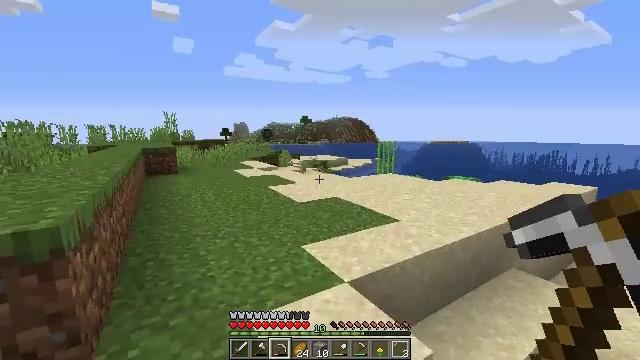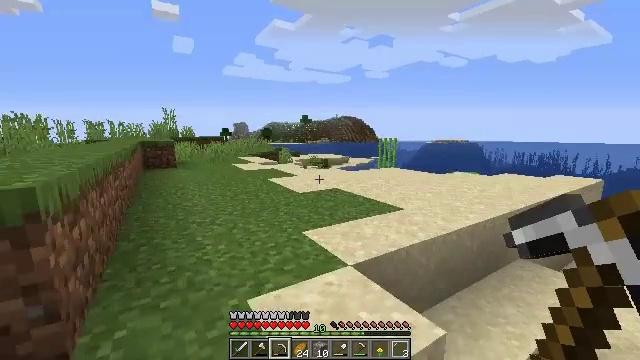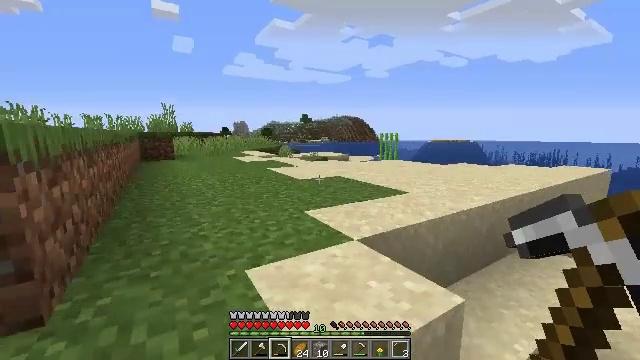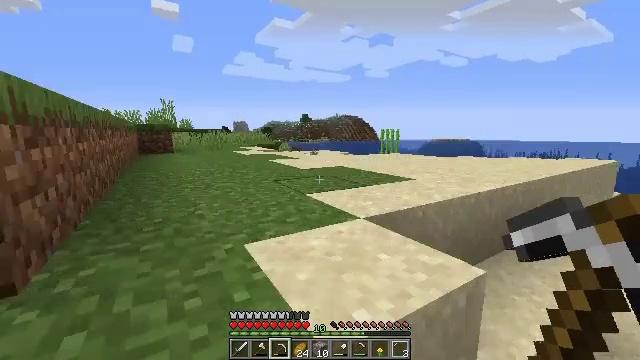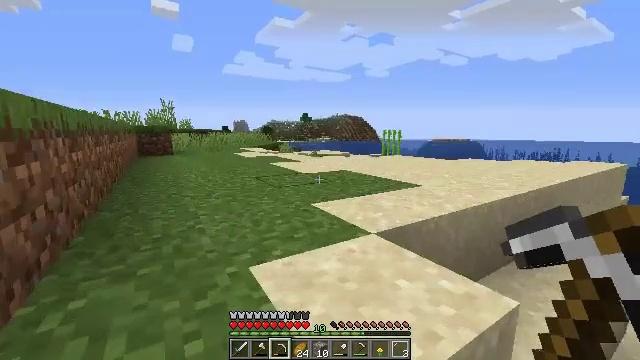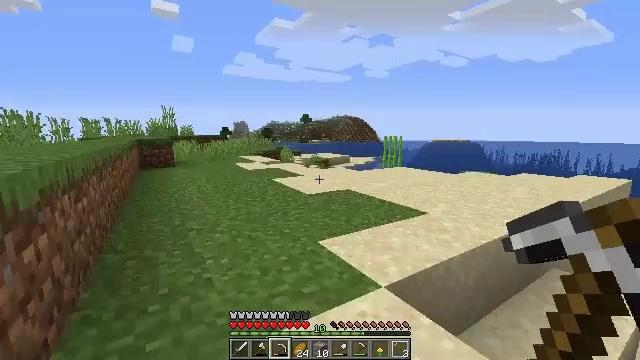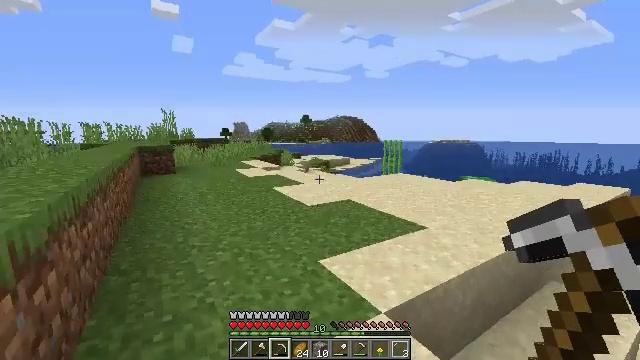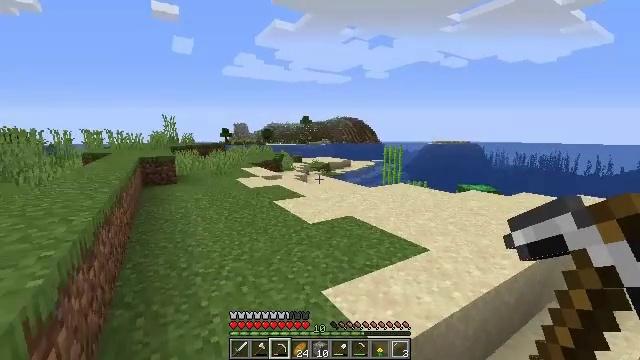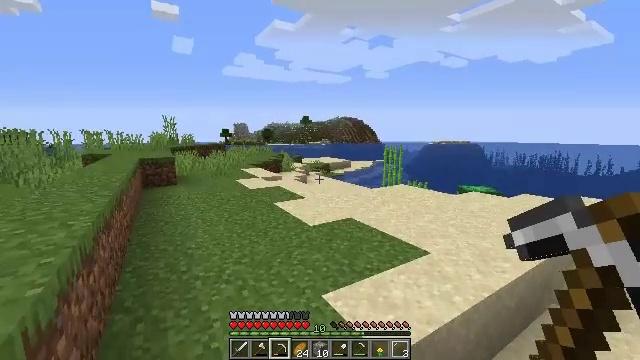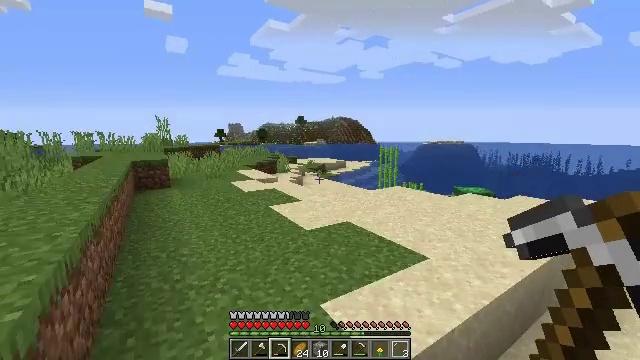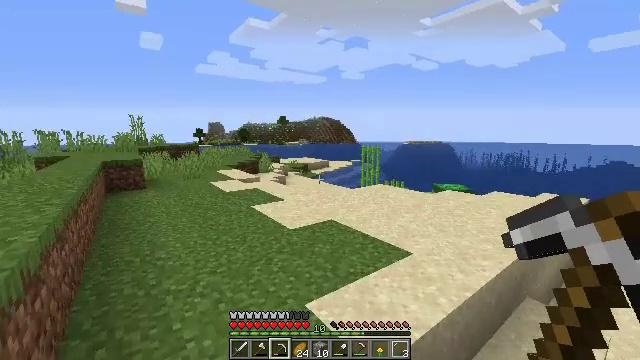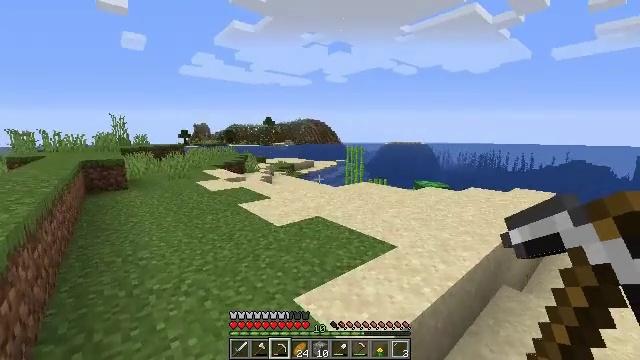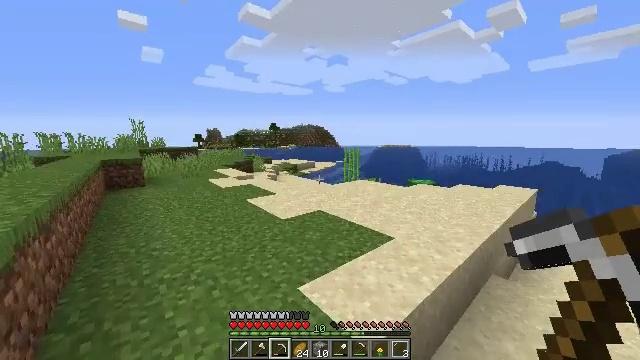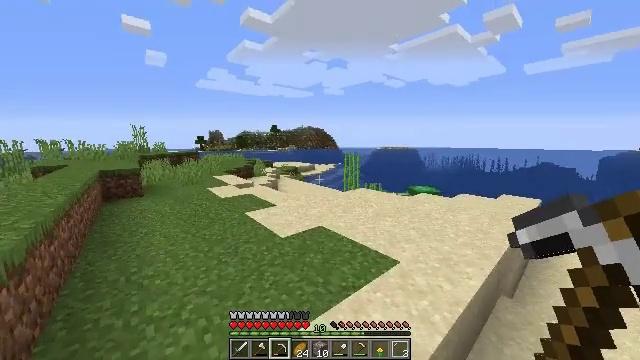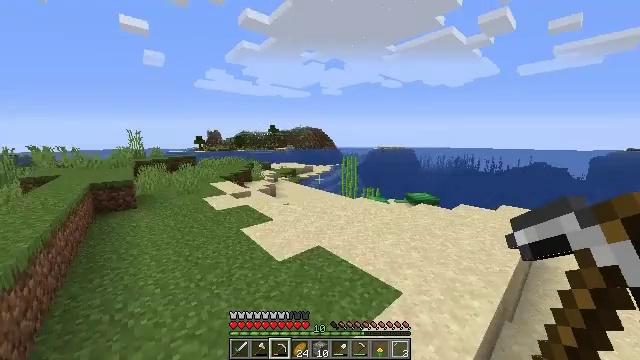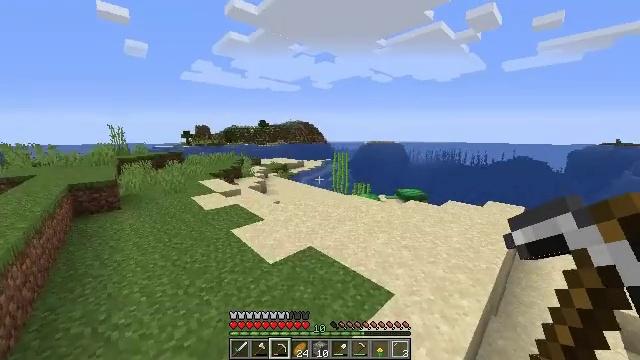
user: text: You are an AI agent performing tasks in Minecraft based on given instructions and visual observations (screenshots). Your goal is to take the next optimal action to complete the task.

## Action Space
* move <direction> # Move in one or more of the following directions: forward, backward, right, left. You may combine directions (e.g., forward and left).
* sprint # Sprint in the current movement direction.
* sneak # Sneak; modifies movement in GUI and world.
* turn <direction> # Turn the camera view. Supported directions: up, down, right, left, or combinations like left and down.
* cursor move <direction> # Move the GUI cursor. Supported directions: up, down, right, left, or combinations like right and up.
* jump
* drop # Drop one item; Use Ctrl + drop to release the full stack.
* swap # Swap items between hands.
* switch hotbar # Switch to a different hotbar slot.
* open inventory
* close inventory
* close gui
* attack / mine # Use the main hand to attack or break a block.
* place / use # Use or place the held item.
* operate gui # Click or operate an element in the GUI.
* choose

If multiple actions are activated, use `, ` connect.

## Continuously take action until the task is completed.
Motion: motion action
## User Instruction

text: Gather sugar cane for crafting.
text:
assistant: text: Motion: move forward and move left, jump
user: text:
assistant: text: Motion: move forward and move left, jump
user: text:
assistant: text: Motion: move forward and move left, jump
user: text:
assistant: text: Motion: move forward and move left, jump
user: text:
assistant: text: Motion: move forward and move left, jump
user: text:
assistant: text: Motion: move forward and move left, jump
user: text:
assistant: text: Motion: move forward, jump
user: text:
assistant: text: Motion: move forward
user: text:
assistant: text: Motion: move forward, turn right
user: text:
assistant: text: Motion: move forward, sprint, turn right
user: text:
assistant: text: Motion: move forward, sprint, turn right
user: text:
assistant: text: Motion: move forward, sprint
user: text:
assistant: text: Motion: move forward, sprint, jump
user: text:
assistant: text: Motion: move forward, jump
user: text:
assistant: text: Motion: move forward, turn right and down, jump
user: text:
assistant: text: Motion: move forward, turn right, jump
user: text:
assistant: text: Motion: move forward, turn down, jump
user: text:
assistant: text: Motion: move forward, turn down, jump
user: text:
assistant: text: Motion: move forward, turn right and down, jump
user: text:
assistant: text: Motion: move forward, turn right, jump
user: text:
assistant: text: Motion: move forward, jump
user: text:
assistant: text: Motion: move forward, turn right, jump
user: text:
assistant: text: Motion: move forward, jump
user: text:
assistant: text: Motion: move forward, turn right, jump
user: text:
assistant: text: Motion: move forward, turn right, jump
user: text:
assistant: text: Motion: move forward, turn right, jump
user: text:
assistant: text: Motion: move forward, jump
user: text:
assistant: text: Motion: move forward, jump
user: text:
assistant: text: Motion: move forward, jump
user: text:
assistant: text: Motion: move forward, jump